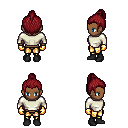
a pixel art fantasy rpg character, female body template, human, dark skin, white long-sleeve shirt, gold greaves, brunette short topknot hairstyle, gold gloves, black shoes, four views (front, back, left, right), 2x2 character sprite sheet, small pixel art, hard edges, no anti-aliasing